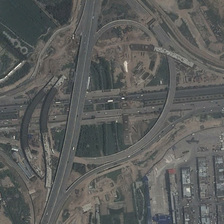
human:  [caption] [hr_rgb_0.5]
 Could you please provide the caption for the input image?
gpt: some buildings are near a complicated viaduct with some cars .

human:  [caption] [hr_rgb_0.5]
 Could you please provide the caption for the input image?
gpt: some buildings are near a complicated viaduct with some cars .

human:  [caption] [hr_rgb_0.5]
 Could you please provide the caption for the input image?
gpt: some buildings are near a complicated viaduct with some cars .

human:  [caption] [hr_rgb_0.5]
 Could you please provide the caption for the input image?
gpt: some buildings are near a complicated viaduct with some cars .

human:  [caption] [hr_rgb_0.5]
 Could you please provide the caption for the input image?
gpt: some buildings are near a complicated viaduct with some cars .